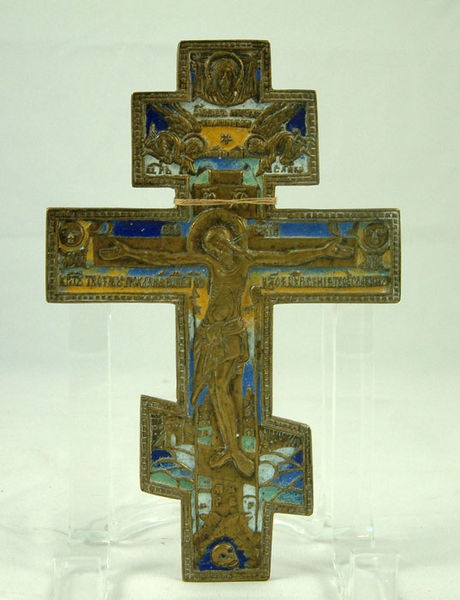
Titel: Devotional Cross
Standort: Amherst (Massachusetts, USA)
Institution: Mead Art Museum, Amherst College
Schlagwörter: blue, hands, people, religious, white, gold, golden, green, hair, yellow, hand, angel, angels, cloud, hell, man, rocks, sky, death, feet, metal, grass, beard, devil, cross, wings, crucifixion, putti, arms, jesus, art, medieval, religion, ceramic, god, christ, crucifix, brass, bronze, christian, mary, altar, evil, angle, skull, altarpiece, scull, leg, middle age, halo, golf, metall, ribs, nails, yelloe, sings, cruxification, crusafix, alphabets, plus, eta